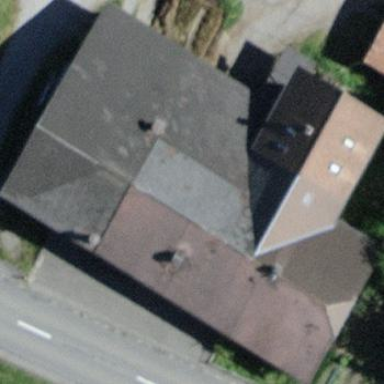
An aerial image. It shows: Farm building.